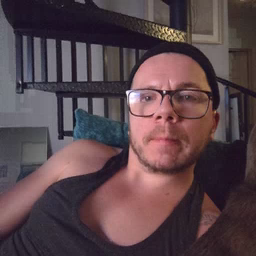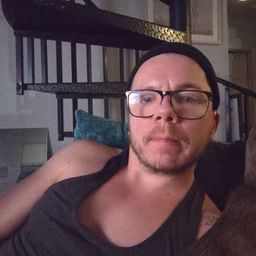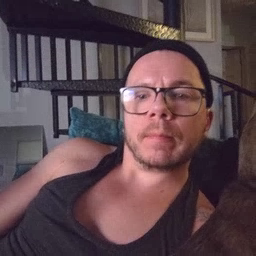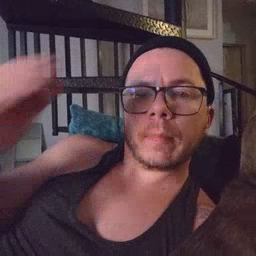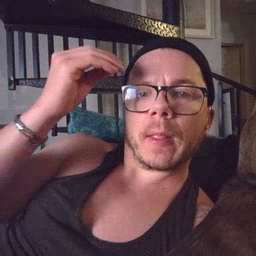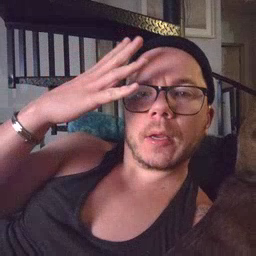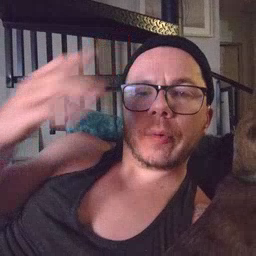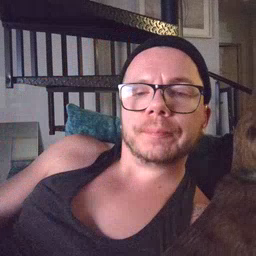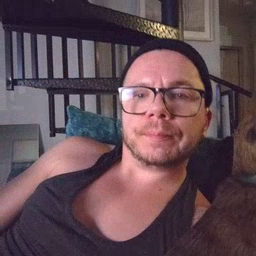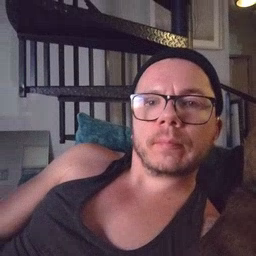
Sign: shower